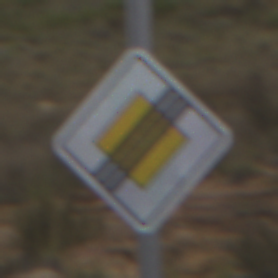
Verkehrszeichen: EndeVorfahrtsstrasse
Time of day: Midday
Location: Outdoor (Nature)
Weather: Overcast
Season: NotSpecified
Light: Natural